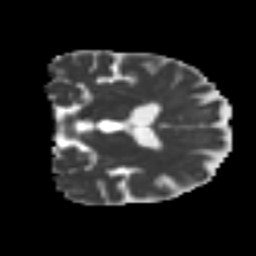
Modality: MD
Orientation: coronal
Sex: female
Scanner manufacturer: ge
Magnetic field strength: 3 T
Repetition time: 7 s
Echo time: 0.08 s